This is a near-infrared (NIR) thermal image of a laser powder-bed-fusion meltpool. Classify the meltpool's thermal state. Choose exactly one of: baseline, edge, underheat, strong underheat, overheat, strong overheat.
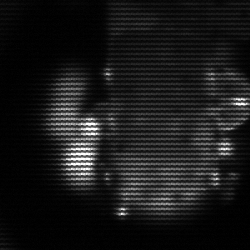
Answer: strong underheat